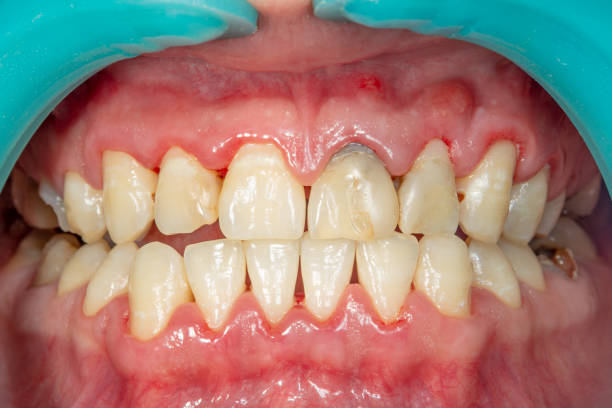
Condition: Gingivitis